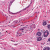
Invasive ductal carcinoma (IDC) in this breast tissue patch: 0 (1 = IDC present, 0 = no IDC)